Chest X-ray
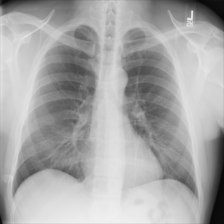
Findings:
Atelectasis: negative
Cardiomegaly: negative
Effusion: negative
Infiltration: negative
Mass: negative
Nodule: negative
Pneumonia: negative
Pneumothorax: negative
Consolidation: negative
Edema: negative
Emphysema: negative
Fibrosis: negative
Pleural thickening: negative
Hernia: negative